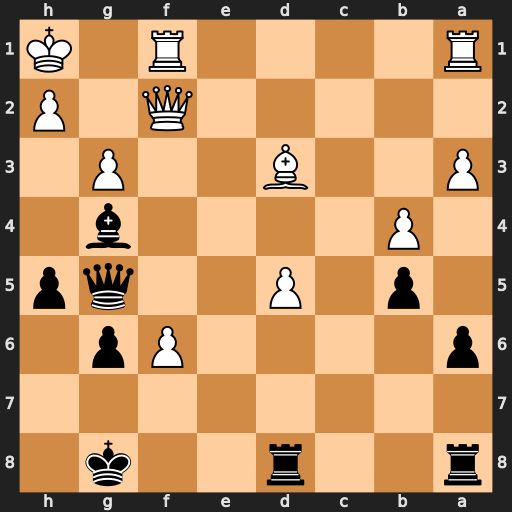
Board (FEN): r2r2k1/8/p4Pp1/1p1P2qp/1P4b1/P2B2P1/5Q1P/R4R1K
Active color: b
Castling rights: -
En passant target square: -
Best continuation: Qxd5+ Kg1 Qxd3